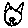
Label: cat